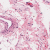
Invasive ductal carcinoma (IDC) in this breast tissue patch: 0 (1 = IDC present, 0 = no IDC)